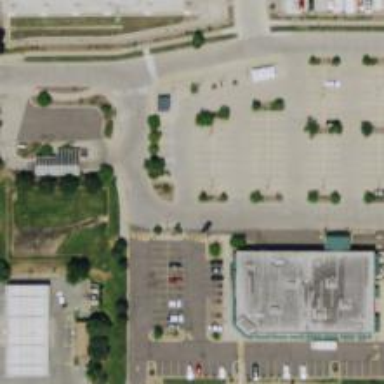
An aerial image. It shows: Parking space.